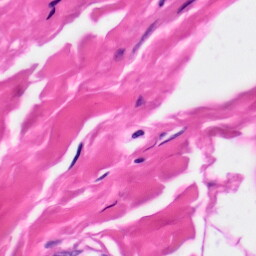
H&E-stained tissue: Skin